Question: Should mailing addresses with city, state, and zip code be normalized? I am currently concerned with US addresses only.I have shown a normalized tables along with an ERD, and a non-normalized table at the bottom of this post. Please provide rational for your answer.
Note that <URL> is related to this topic, but is different.
Thank you

'''
CREATE TABLE IF NOT EXISTS states (
id CHAR(2) NOT NULL ,
name VARCHAR(45) NULL DEFAULT NULL ,
PRIMARY KEY (id) ,
INDEX states_name (name ASC) )
ENGINE = InnoDB;
CREATE TABLE IF NOT EXISTS cities (
id INT UNSIGNED NOT NULL AUTO_INCREMENT ,
name VARCHAR(45) NOT NULL ,
states_id CHAR(2) NOT NULL ,
PRIMARY KEY (id) ,
INDEX fk_zipcodes_states1_idx (states_id ASC) ,
UNIQUE INDEX makeUnique (states_id ASC, name ASC) ,
INDEX cities_name (name ASC) ,
CONSTRAINT fk_zipcodes_states1
FOREIGN KEY (states_id )
REFERENCES states (id )
ON DELETE NO ACTION
ON UPDATE NO ACTION)
ENGINE = InnoDB
PACK_KEYS = 0
ROW_FORMAT = DEFAULT;
CREATE TABLE IF NOT EXISTS zipcode_types (
id INT UNSIGNED NOT NULL AUTO_INCREMENT ,
name VARCHAR(45) NULL DEFAULT NULL ,
PRIMARY KEY (id) )
ENGINE = InnoDB
PACK_KEYS = 0
ROW_FORMAT = DEFAULT;
CREATE TABLE IF NOT EXISTS counties (
id INT UNSIGNED NOT NULL AUTO_INCREMENT ,
name VARCHAR(45) NOT NULL ,
PRIMARY KEY (id) ,
INDEX counties_name (name ASC) )
ENGINE = InnoDB;
CREATE TABLE IF NOT EXISTS timezones (
id CHAR(4) NOT NULL ,
name VARCHAR(45) NOT NULL ,
PRIMARY KEY (id) )
ENGINE = InnoDB
PACK_KEYS = 0
ROW_FORMAT = DEFAULT;
CREATE TABLE IF NOT EXISTS zipcodes (
id CHAR(5) NOT NULL ,
longitude DECIMAL(9,6) NOT NULL ,
latitude DECIMAL(9,6) NOT NULL ,
zipcode_types_id INT UNSIGNED NOT NULL ,
counties_id INT UNSIGNED NOT NULL ,
timezones_id CHAR(4) NOT NULL ,
PRIMARY KEY (id) ,
INDEX fk_zipcodes_zipcode_types1_idx (zipcode_types_id ASC) ,
INDEX fk_zipcodes_counties1_idx (counties_id ASC) ,
INDEX fk_zipcodes_timezones1_idx (timezones_id ASC) ,
CONSTRAINT fk_zipcodes_zipcode_types1
FOREIGN KEY (zipcode_types_id )
REFERENCES zipcode_types (id )
ON DELETE NO ACTION
ON UPDATE NO ACTION,
CONSTRAINT fk_zipcodes_counties1
FOREIGN KEY (counties_id )
REFERENCES counties (id )
ON DELETE NO ACTION
ON UPDATE NO ACTION,
CONSTRAINT fk_zipcodes_timezones1
FOREIGN KEY (timezones_id )
REFERENCES timezones (id )
ON DELETE NO ACTION
ON UPDATE NO ACTION)
ENGINE = InnoDB;
CREATE TABLE IF NOT EXISTS cities_has_zipcodes (
cities_id INT UNSIGNED NOT NULL ,
zipcodes_id CHAR(5) NOT NULL ,
PRIMARY KEY (cities_id, zipcodes_id) ,
INDEX fk_cities_has_zipcodes_zipcodes1_idx (zipcodes_id ASC) ,
INDEX fk_cities_has_zipcodes_cities1_idx (cities_id ASC) ,
CONSTRAINT fk_cities_has_zipcodes_cities1
FOREIGN KEY (cities_id )
REFERENCES cities (id )
ON DELETE NO ACTION
ON UPDATE NO ACTION,
CONSTRAINT fk_cities_has_zipcodes_zipcodes1
FOREIGN KEY (zipcodes_id )
REFERENCES zipcodes (id )
ON DELETE NO ACTION
ON UPDATE NO ACTION)
ENGINE = InnoDB;
CREATE TABLE IF NOT EXISTS someRecord (
id INT UNSIGNED NOT NULL AUTO_INCREMENT ,
data VARCHAR(45) NULL ,
address VARCHAR(45) NULL ,
cities_id INT UNSIGNED NOT NULL ,
zipcodes_id CHAR(5) NOT NULL ,
PRIMARY KEY (id) ,
INDEX fk_someRecord_cities1_idx (cities_id ASC) ,
INDEX fk_someRecord_zipcodes1_idx (zipcodes_id ASC) ,
CONSTRAINT fk_someRecord_cities1
FOREIGN KEY (cities_id )
REFERENCES cities (id )
ON DELETE NO ACTION
ON UPDATE NO ACTION,
CONSTRAINT fk_someRecord_zipcodes1
FOREIGN KEY (zipcodes_id )
REFERENCES zipcodes (id )
ON DELETE NO ACTION
ON UPDATE NO ACTION)
ENGINE = InnoDB;
'''
Example of data in a single table
'''
CREATE TABLE IF NOT EXISTS otherRecord (
id INT UNSIGNED NOT NULL AUTO_INCREMENT ,
data VARCHAR(45) NULL ,
address VARCHAR(45) NULL ,
city VARCHAR(45) NULL ,
state VARCHAR(45) NULL ,
zipcode VARCHAR(45) NULL ,
county VARCHAR(45) NULL ,
longitude DECIMAL(9,6) NULL ,
latitude DECIMAL(9,6) NULL ,
timezone VARCHAR(45) NULL ,
PRIMARY KEY (id) )
ENGINE = InnoDB;
'''
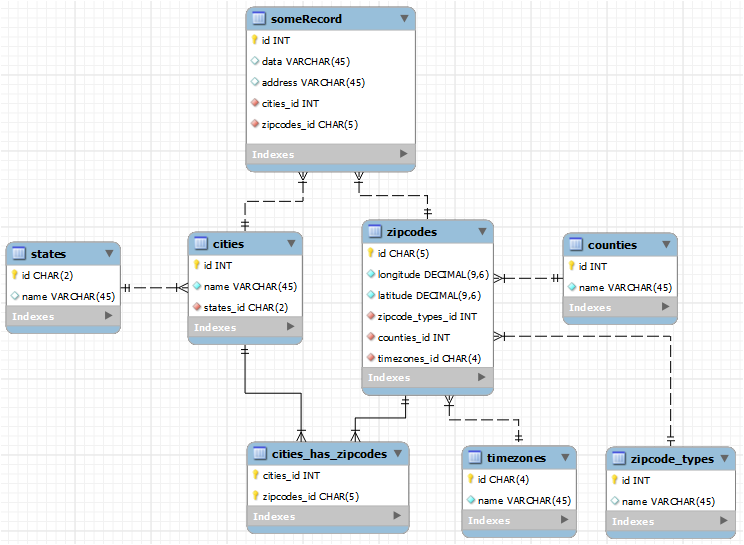
Answer: Addresses are not a cleanly relational entity. You should not normalize them in the traditional sense. What you want to do is store a normalized version of parts of the address (e.g. country, state, city) for your own analysis purposes, which is derived from the address provided by the user.
There are a tremendous number of exceptions in just US addresses, which are pretty well normalized compared to the rest of the world. Zip codes, by the way, correspond primarily to by the USPS, not to specific physical locations.
As a personal example, I live in an unincorporated area which is served by a post office in a different (nearby) city, which is in a different county. My official address should, according to USPS, be written as "VC Highlands, NV 89521" and is in Storey County, NV. However the Zip code 89521 is primarily in "Reno, NV 89521" and is in Washoe County, NV. You can imagine that this causes is much trouble with just about everyone. Even the Nevada DMV refuses to accept "VC Highlands" because their database thinks 89521 is "Reno".
So even just with something "simple" in your above schema, you've got it wrong. A zip code can not only span multiple cities, but multiple counties. There are thousands more exceptions which will certainly frustrate some percentage of your users.